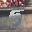
Label: 5